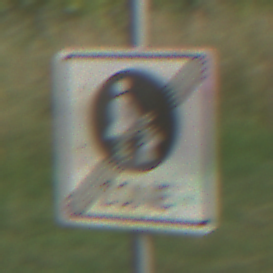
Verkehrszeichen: EndeFussgaengerzone
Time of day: MorningAfternoon
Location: Outdoor (Nature)
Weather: Clear
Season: NotSpecified
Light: Natural